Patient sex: F
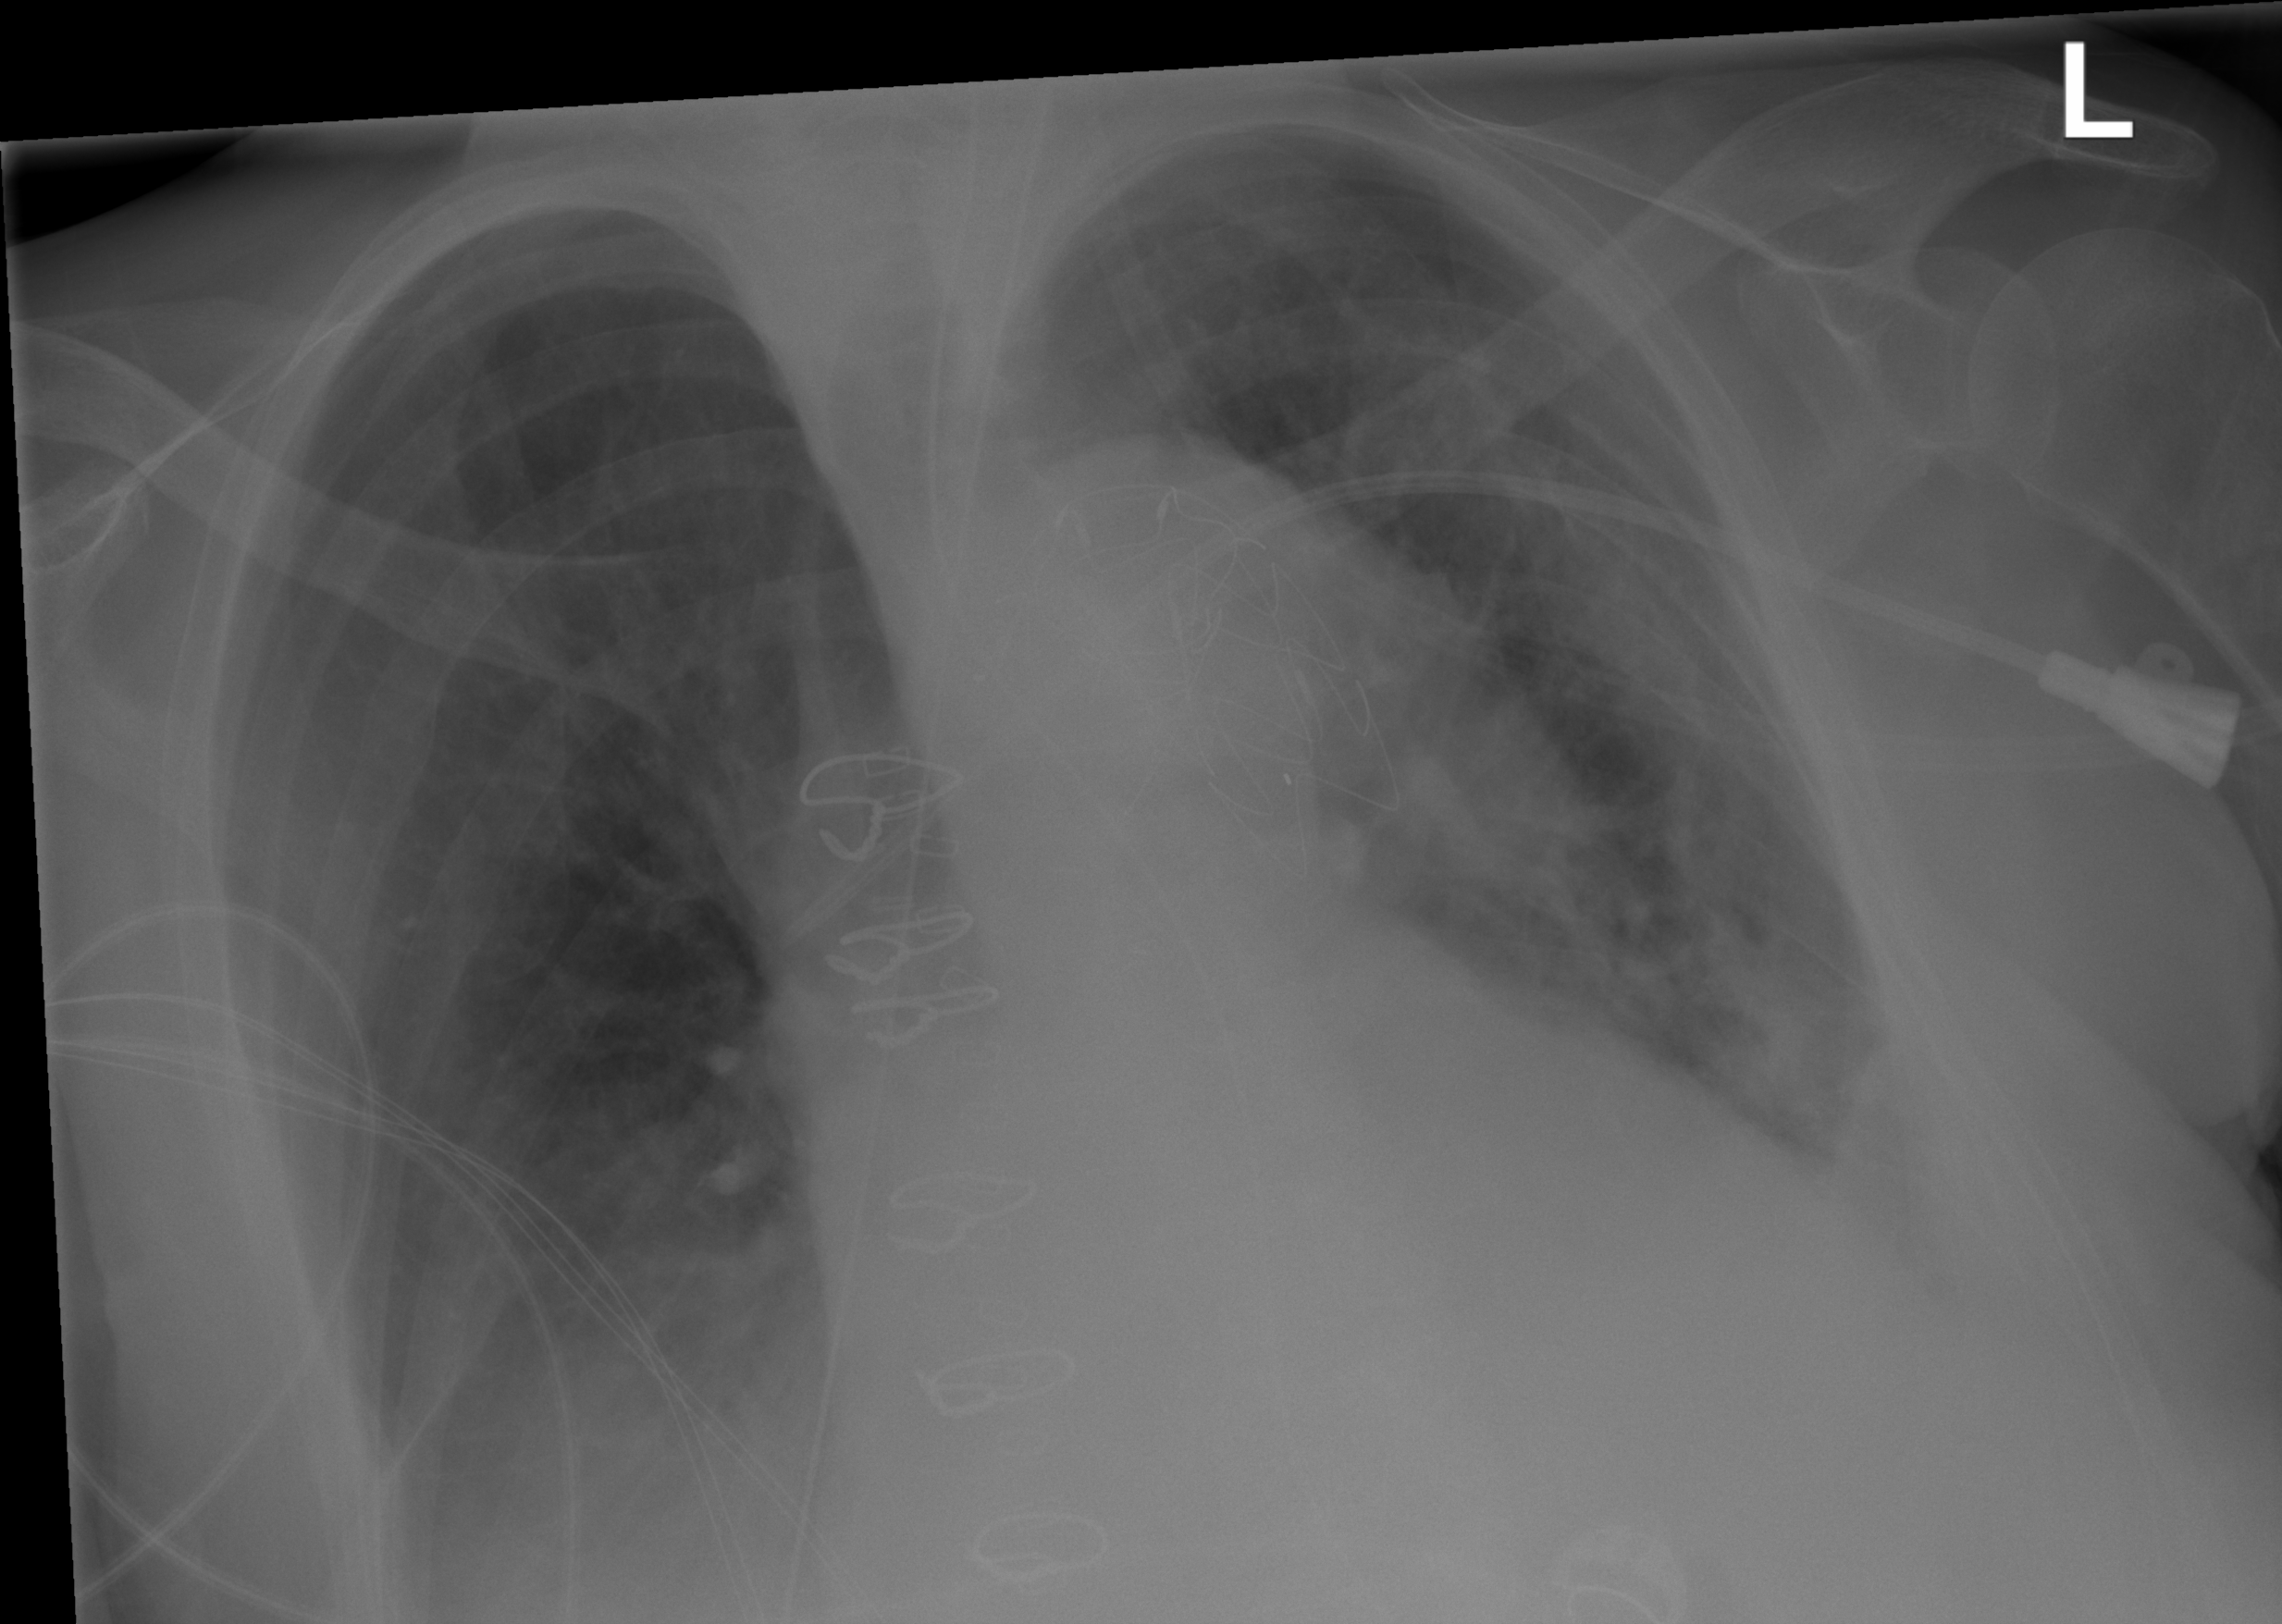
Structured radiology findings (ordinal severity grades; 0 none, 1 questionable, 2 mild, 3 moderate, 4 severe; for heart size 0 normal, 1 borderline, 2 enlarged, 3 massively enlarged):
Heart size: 0
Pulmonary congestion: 0
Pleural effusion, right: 2
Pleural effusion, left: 2
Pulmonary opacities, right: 2
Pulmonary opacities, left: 2
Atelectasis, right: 3
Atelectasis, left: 3